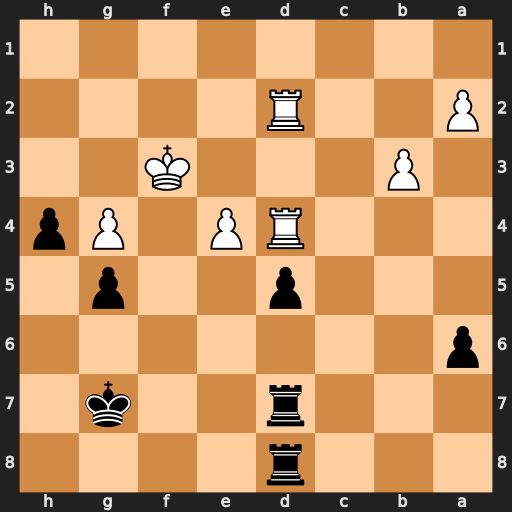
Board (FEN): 3r4/3r2k1/p7/3p2p1/3RP1Pp/1P3K2/P2R4/8
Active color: b
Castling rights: -
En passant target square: -
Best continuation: dxe4+ Ke3 Rxd4